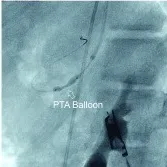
Percutaneous balloon angioplasty with stent placement for celiac artery stenosis. B. PTA balloon inflated showing "waist" formation (arrow).
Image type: radiology (x_ray)